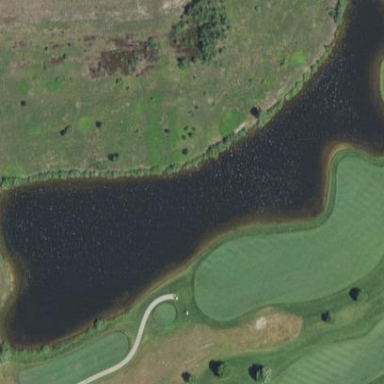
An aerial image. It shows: Water hazard in golf course. The hazard is natural water feature.